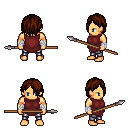
a pixel art fantasy rpg character, male body template, human, tanned skin, maroon tunic, metal pants, brown bangs hairstyle, white cloth bandages, spear, four views (front, back, left, right), 2x2 character sprite sheet, small pixel art, hard edges, no anti-aliasing